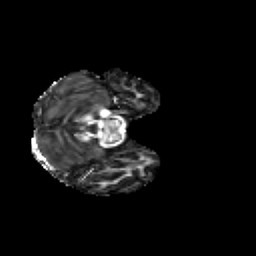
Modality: FA
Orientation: axial
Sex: male
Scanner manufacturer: siemens
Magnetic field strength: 3 T
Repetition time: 5 s
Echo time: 0.071 s